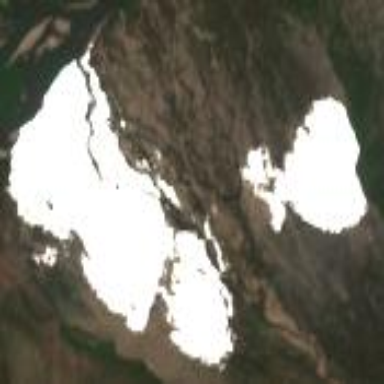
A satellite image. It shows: Stunning view of glacier.